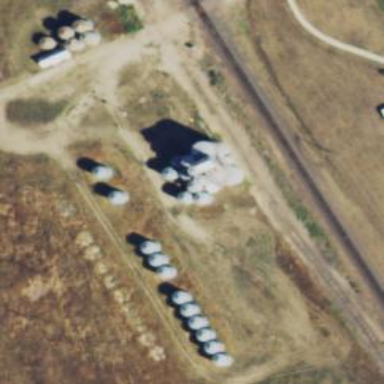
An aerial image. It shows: Silo.